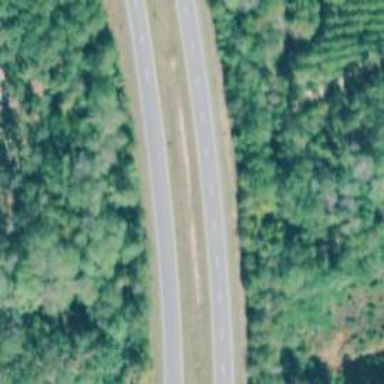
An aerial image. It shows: Trunk highway with expressway features. It is dual carriageway.